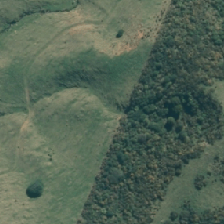
Land cover: grose_broom